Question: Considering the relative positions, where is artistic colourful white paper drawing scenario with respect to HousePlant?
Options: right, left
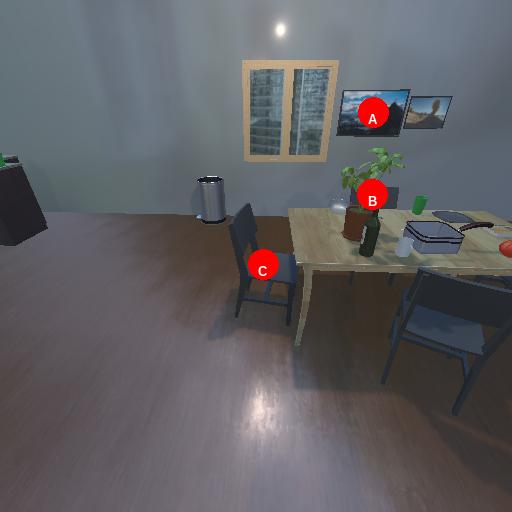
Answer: right